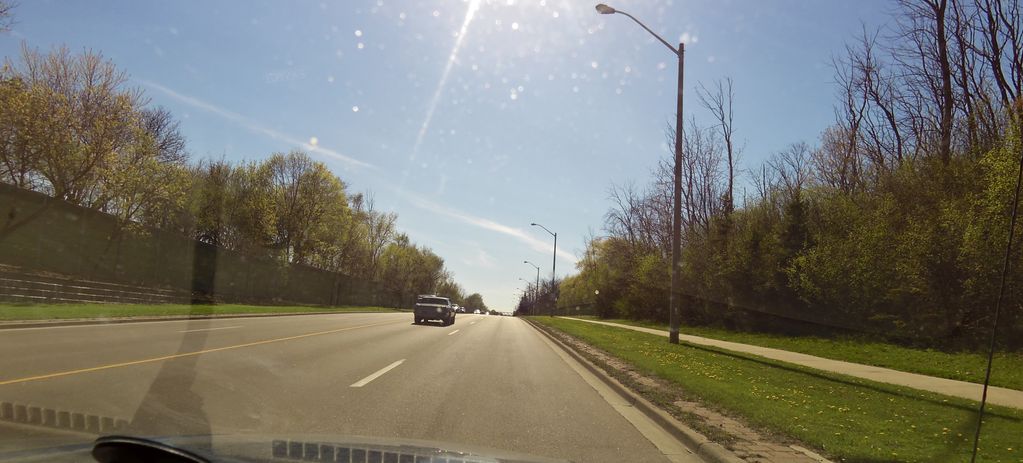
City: toronto